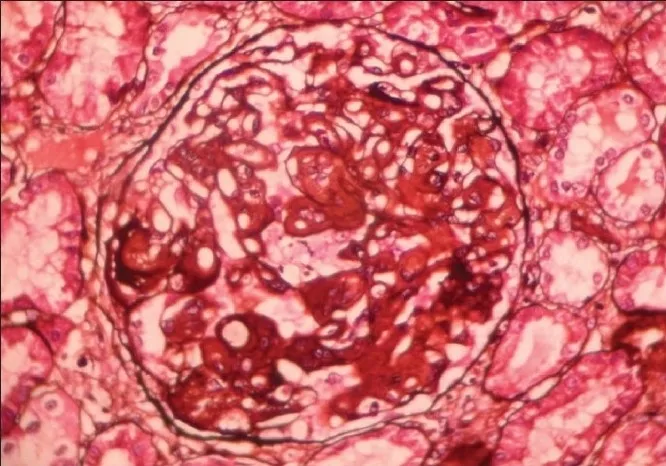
Silver stain, 400x view shows deposits are silver negative.
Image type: pathology (methenamine_silver)